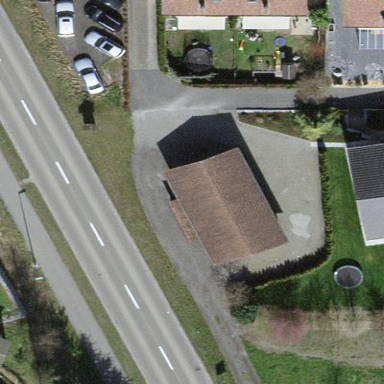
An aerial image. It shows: Shed.